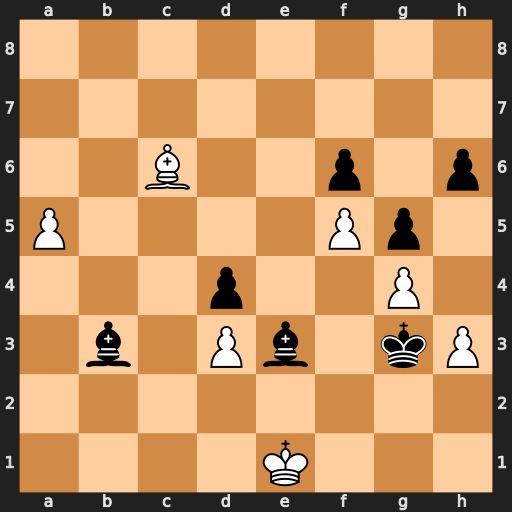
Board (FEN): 8/8/2B2p1p/P4Pp1/3p2P1/1b1Pb1kP/8/4K3
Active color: w
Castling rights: -
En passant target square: -
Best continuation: a6 Bc4 a7